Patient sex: M
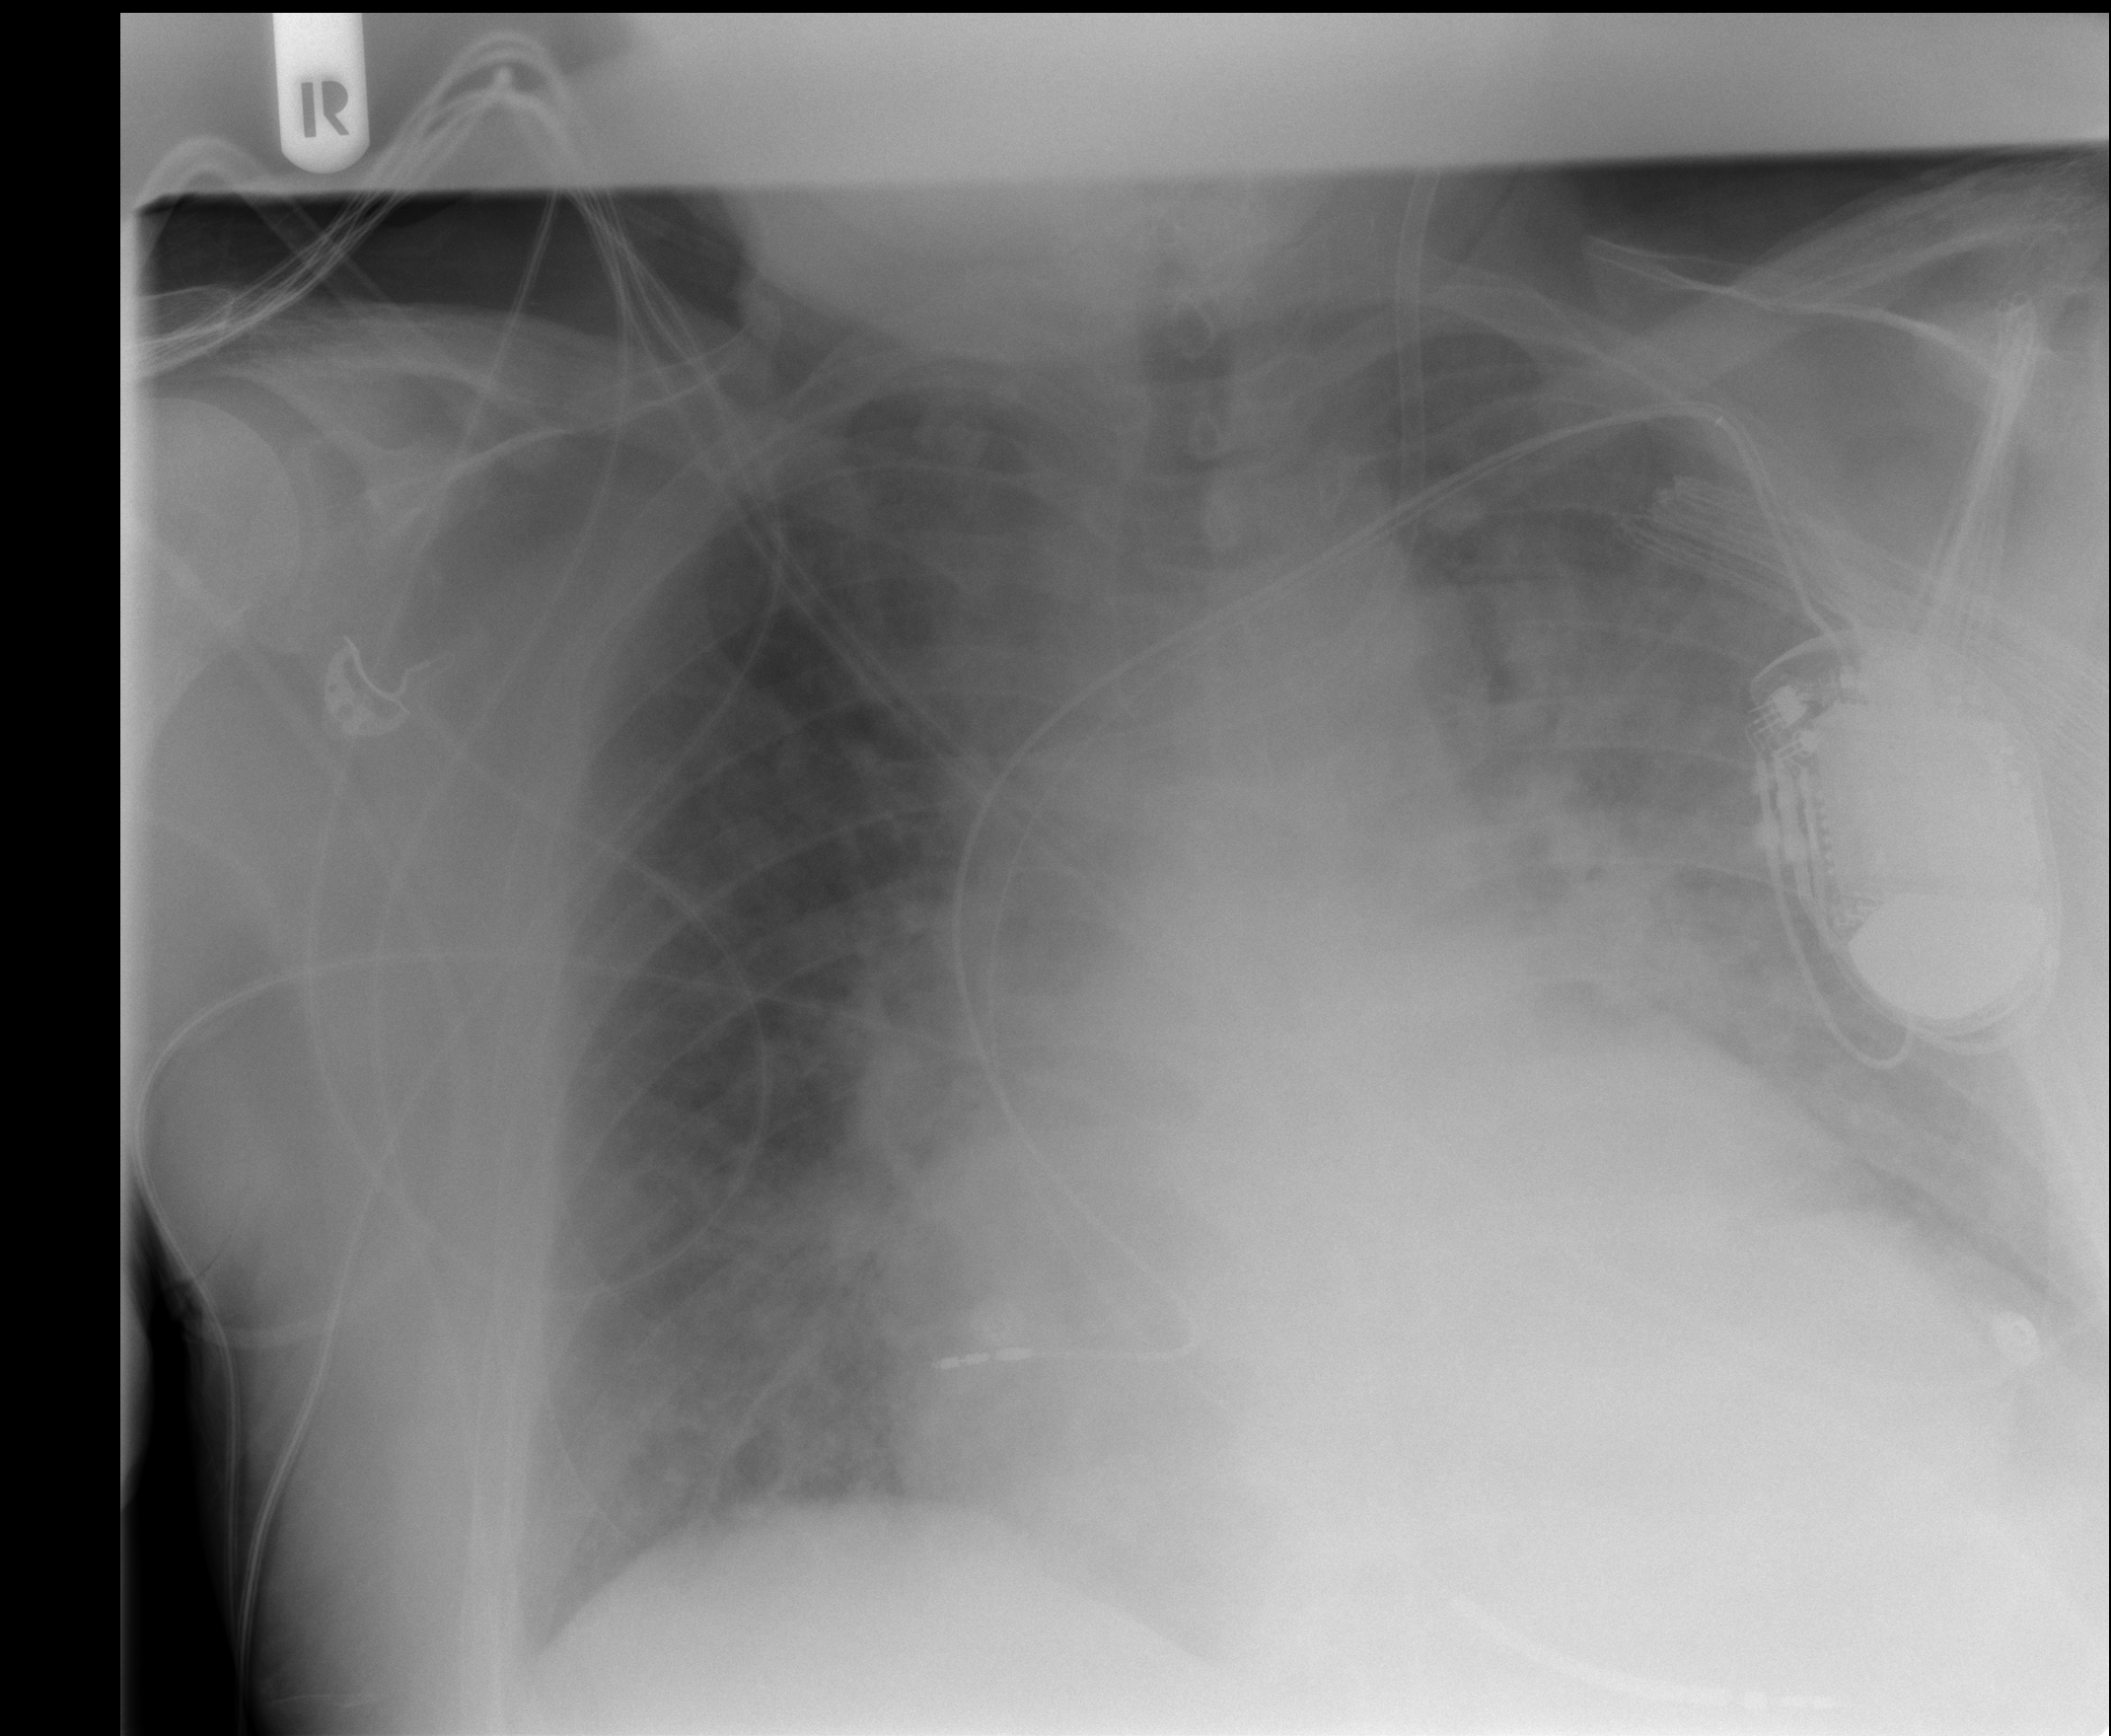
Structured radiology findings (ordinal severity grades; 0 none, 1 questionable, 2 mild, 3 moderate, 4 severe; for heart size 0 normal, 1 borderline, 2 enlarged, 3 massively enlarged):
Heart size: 3
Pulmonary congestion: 3
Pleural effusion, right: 2
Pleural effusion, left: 2
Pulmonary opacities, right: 3
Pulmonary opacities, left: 3
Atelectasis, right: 2
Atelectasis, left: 2